Question: '''
ptStart.X += 80;
g.DrawString(Math.Round(decimal.Parse(dr["Amount"].ToString()), 0).ToString(), font, brush, ptStart);
'''
through above code am getting below output.
but i need right alignment. i used also 'string.Format("{0,8}")'. but it is also not working
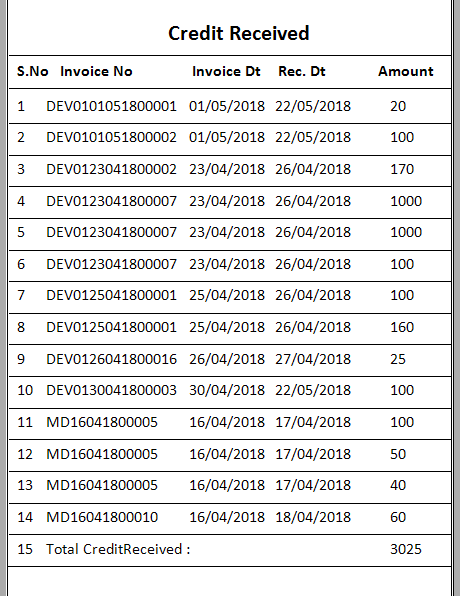
Answer: You should use a version of Graphics.DrawString that allows you to specify a StringFormat. See: <URL>
The alignment of the StringFormat is what you need to specify:
'''
StringFormat drawFormat = new StringFormat();
drawFormat.Alignment = StringAlignment.Far;
'''
The Rectangle argument you specify allows you to specify the area that the text is to be drawn in.